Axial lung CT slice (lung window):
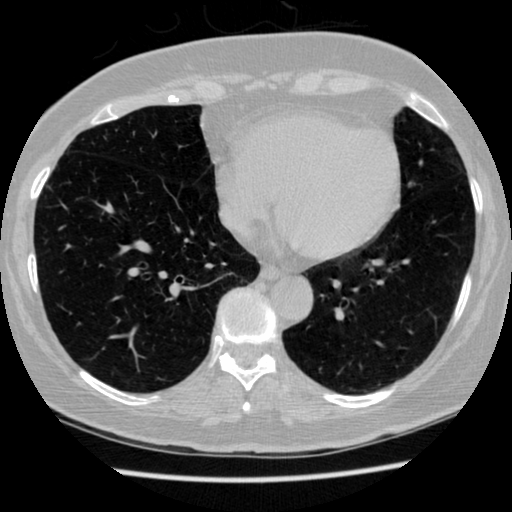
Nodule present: no